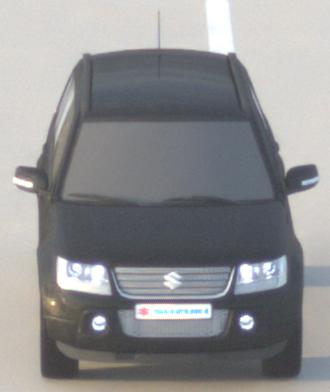
Make: Suzuki
Model: Grand Vitara
Detailed model: Gen. 1 JT
Model produced from: 2009
Model produced until: 2012
Doors: 5
Color: black
Road condition: dry road
Daytime: sunrise or sunset
Contrast: low contrast